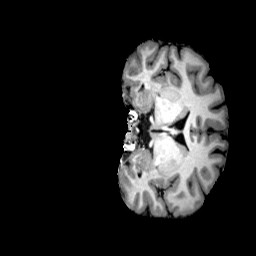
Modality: T1w
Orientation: coronal
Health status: ill
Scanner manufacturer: siemens
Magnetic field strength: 3 T
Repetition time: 2 s
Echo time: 0.00303 s